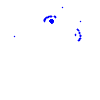
Particle: pion